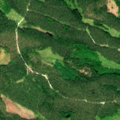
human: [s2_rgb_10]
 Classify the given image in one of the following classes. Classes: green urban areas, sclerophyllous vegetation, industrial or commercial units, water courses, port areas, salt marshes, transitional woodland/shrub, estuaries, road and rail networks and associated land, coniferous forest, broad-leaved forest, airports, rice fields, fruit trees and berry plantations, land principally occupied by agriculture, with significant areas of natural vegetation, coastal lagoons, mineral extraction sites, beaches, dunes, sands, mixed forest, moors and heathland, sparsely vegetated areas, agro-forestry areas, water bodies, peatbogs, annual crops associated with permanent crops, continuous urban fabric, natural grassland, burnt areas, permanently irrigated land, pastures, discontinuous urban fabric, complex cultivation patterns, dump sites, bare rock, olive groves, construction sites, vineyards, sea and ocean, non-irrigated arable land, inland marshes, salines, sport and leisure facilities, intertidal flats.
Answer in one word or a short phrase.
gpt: coniferous forest, mixed forest, transitional woodland/shrub